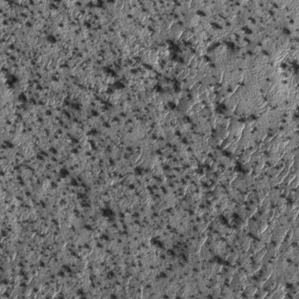
Label: frost